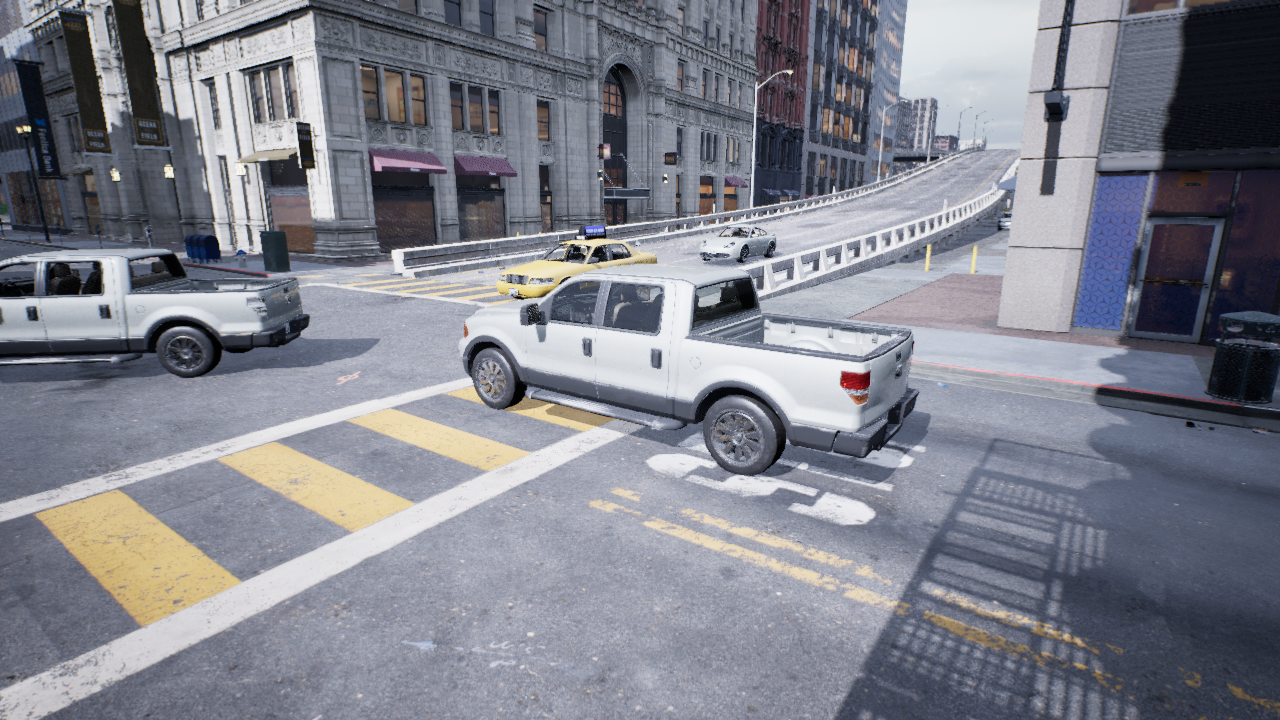
Venue: residential
Lighting: overcast
Vehicle rig: pickup